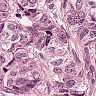
Metastatic tissue present: yes